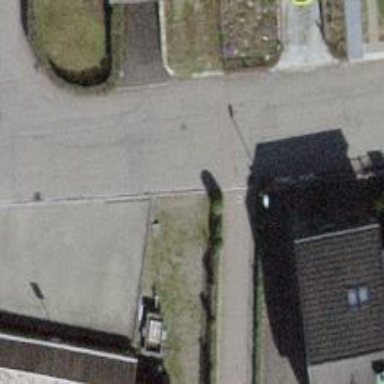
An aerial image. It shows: Footway with cycle track.